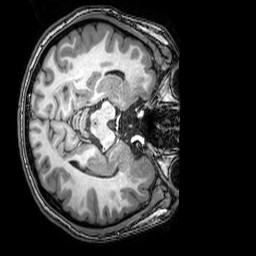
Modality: T1w
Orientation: axial
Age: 17
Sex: male
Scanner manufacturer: philips
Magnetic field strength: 3 T
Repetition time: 0.008113 s
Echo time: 0.003709 s